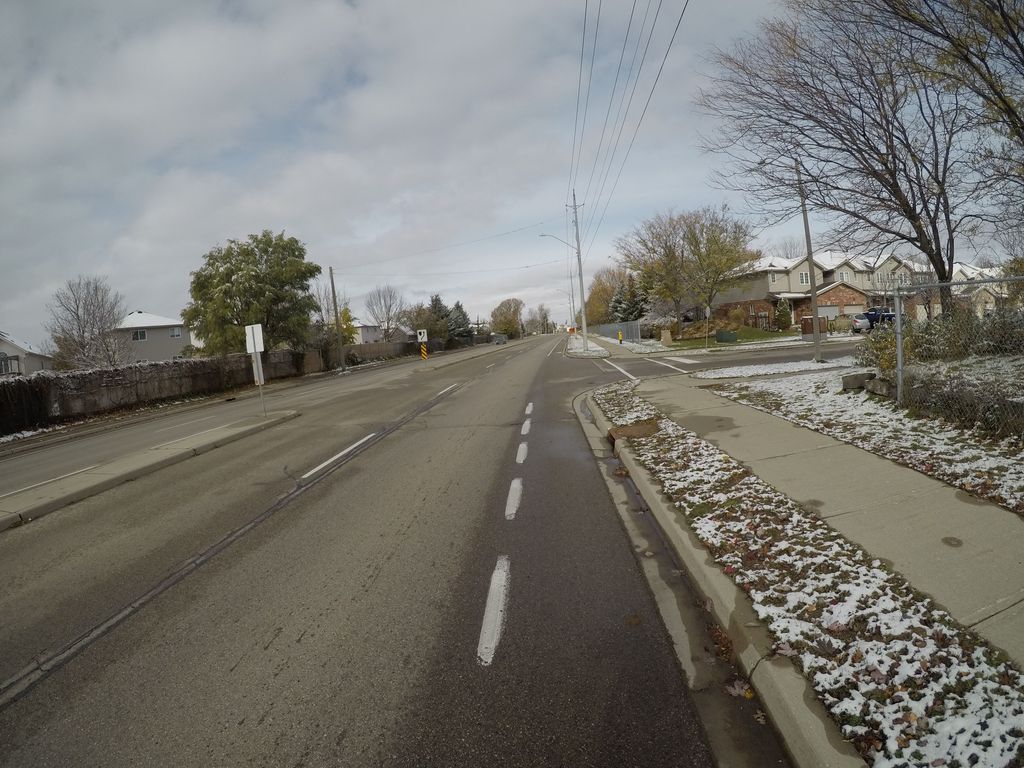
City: kitchener-waterloo